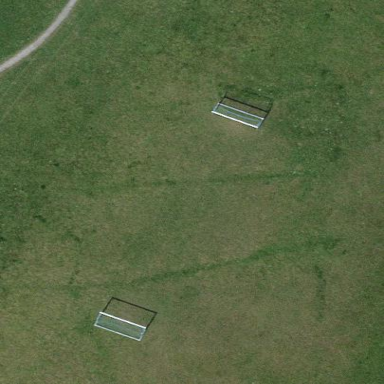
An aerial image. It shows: Soccer pitch for leisure land activities.